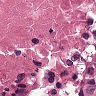
Metastatic tissue present: yes